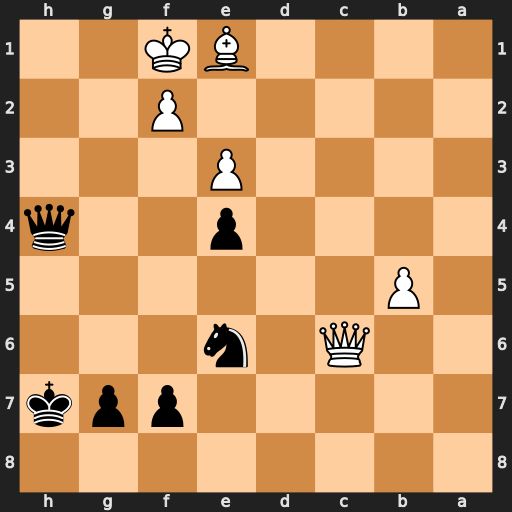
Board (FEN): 8/5ppk/2Q1n3/1P6/4p2q/4P3/5P2/4BK2
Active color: b
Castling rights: -
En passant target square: -
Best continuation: Qh3+ Ke2 Nd4+ Kd2 Nxc6